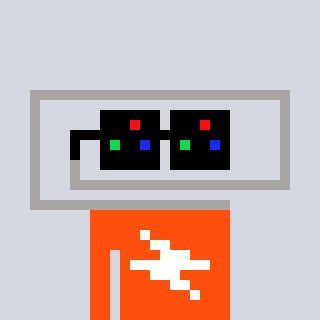
a pixel art character with square black sunglasses, a paperclip-shaped head and a orange-colored body on a cool background